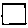
Label: square